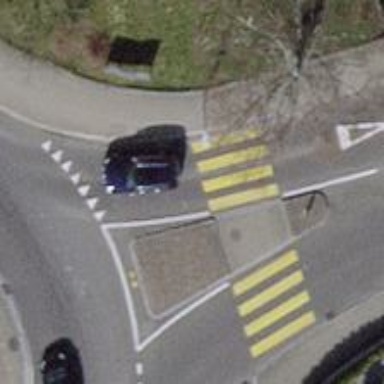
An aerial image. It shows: Zebra crossing at uncontrolled and marked intersection.